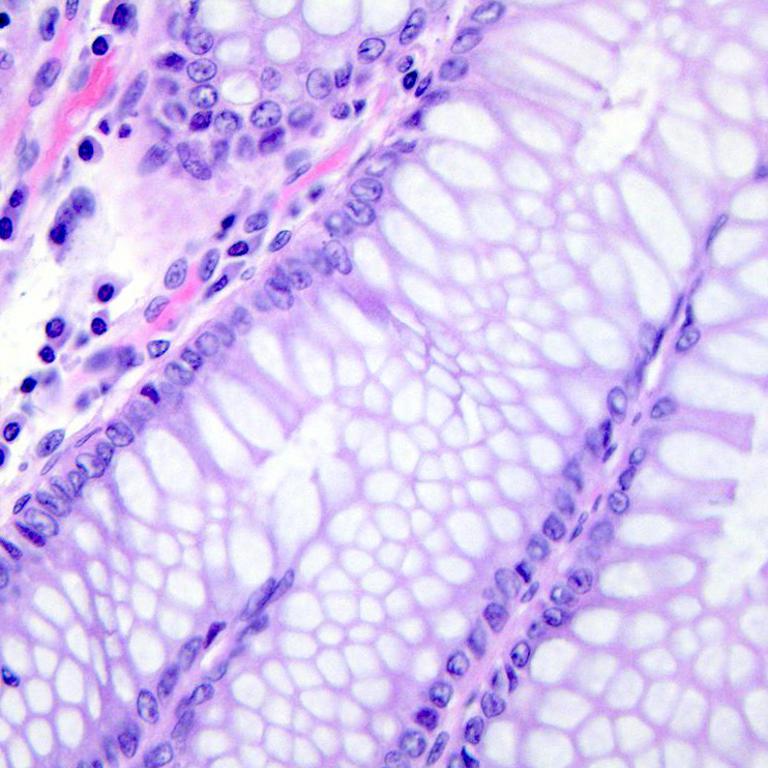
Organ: colon
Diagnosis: benign